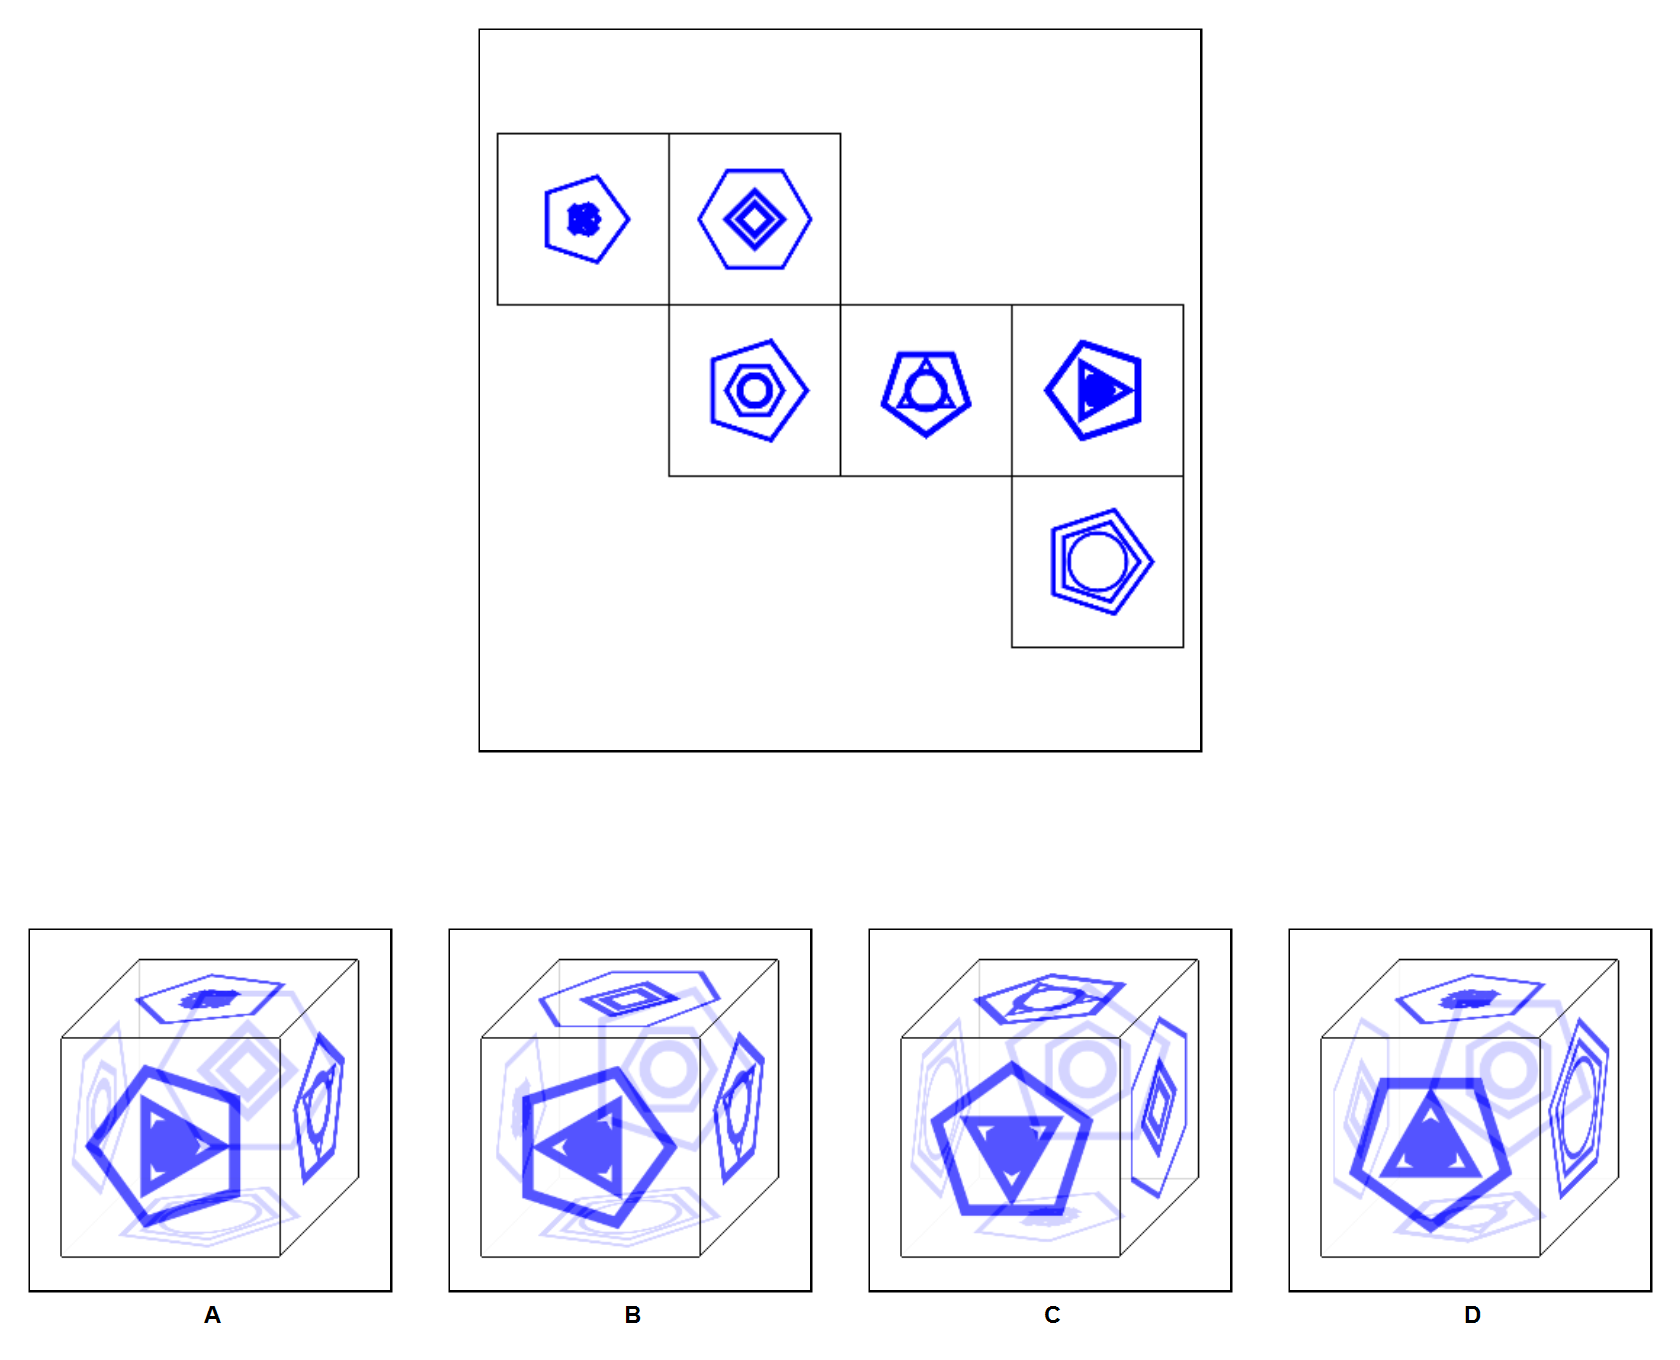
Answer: D